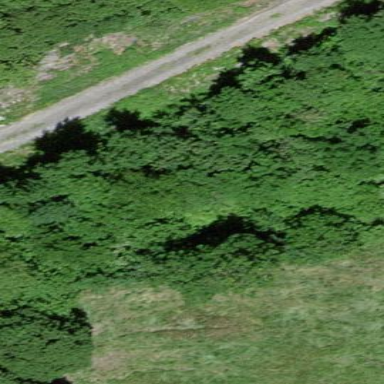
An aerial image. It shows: Forest area.